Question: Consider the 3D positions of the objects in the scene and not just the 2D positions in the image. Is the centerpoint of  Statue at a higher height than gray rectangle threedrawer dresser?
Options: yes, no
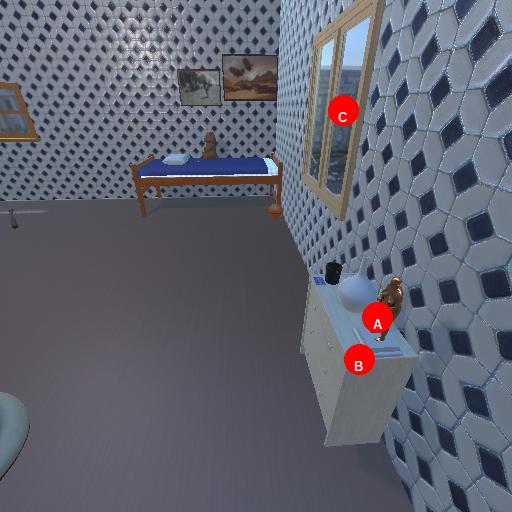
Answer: yes